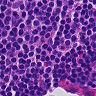
Metastatic tissue present: no